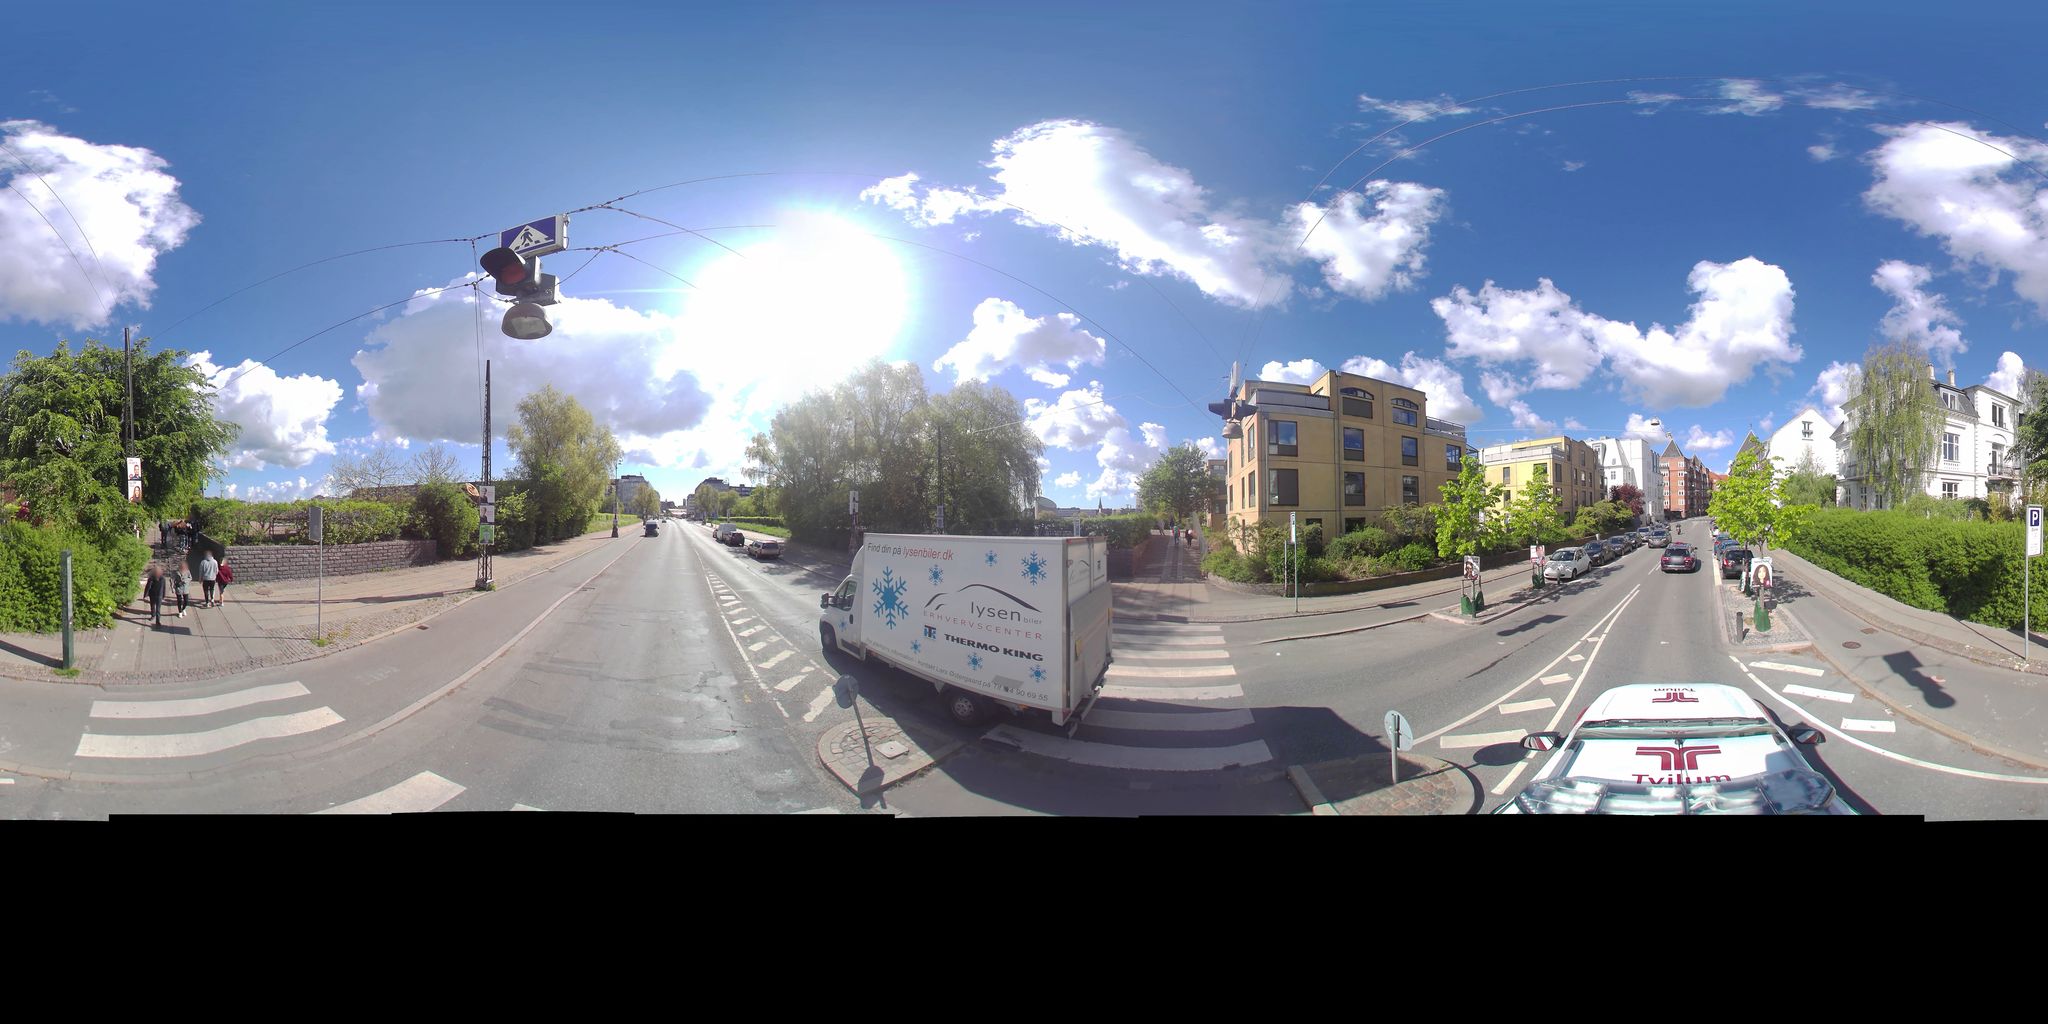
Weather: clear
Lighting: day
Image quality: good
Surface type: cycling surface
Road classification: footway, cycleway, steps
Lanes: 2
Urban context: urban centre
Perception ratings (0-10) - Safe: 1.59, Lively: 5.83, Beautiful: 8.14, Boring: 7.59, Depressing: 4.96, Wealthy: 7.15